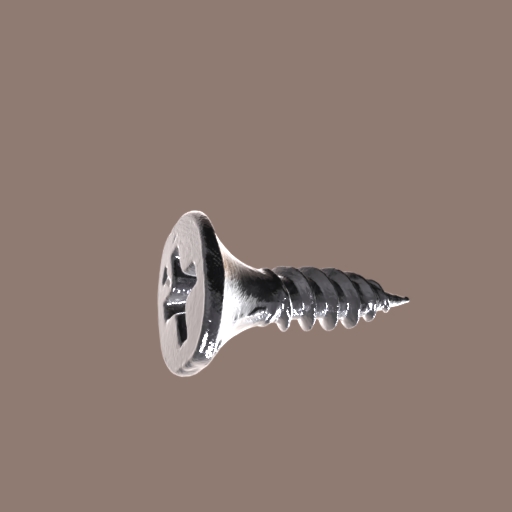
Label: screw